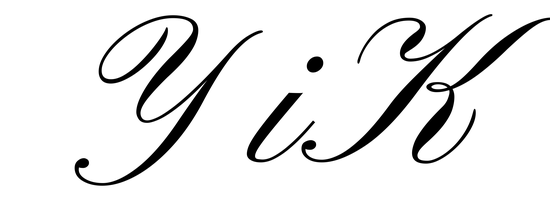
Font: PinyonScript-Regular